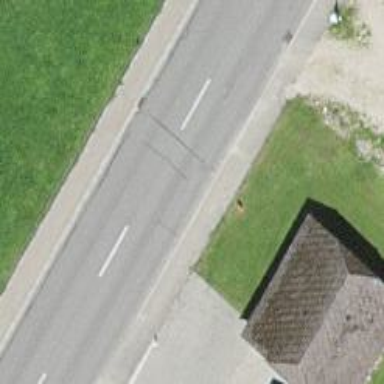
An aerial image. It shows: Bus stop with platform for public transport.